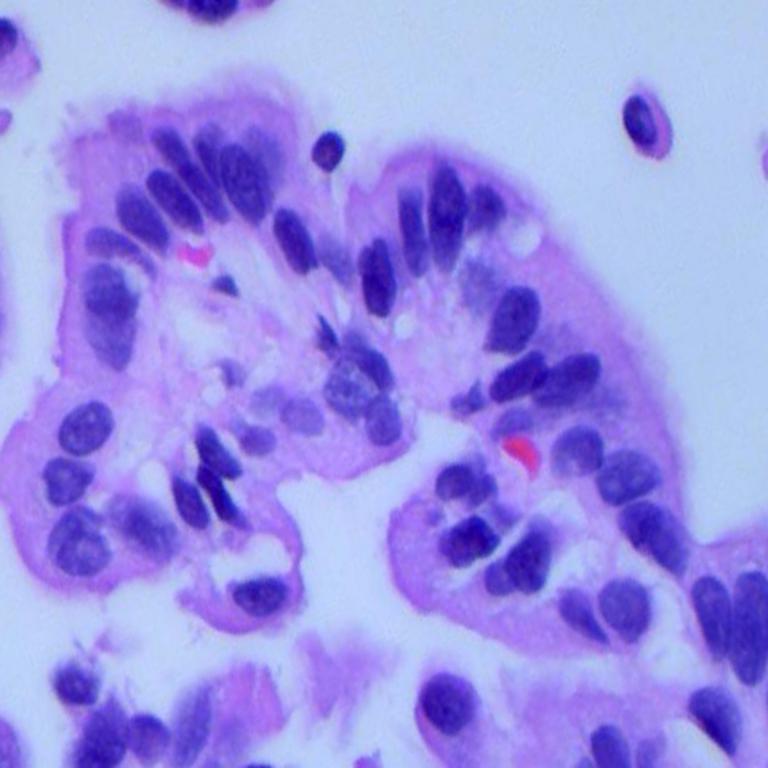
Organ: lung
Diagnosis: adenocarcinomas